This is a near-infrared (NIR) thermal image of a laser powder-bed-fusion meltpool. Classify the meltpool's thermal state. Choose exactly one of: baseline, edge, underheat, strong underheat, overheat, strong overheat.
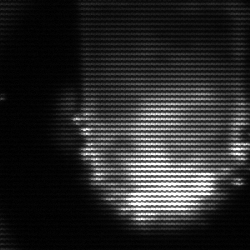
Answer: baseline